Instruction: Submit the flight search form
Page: home
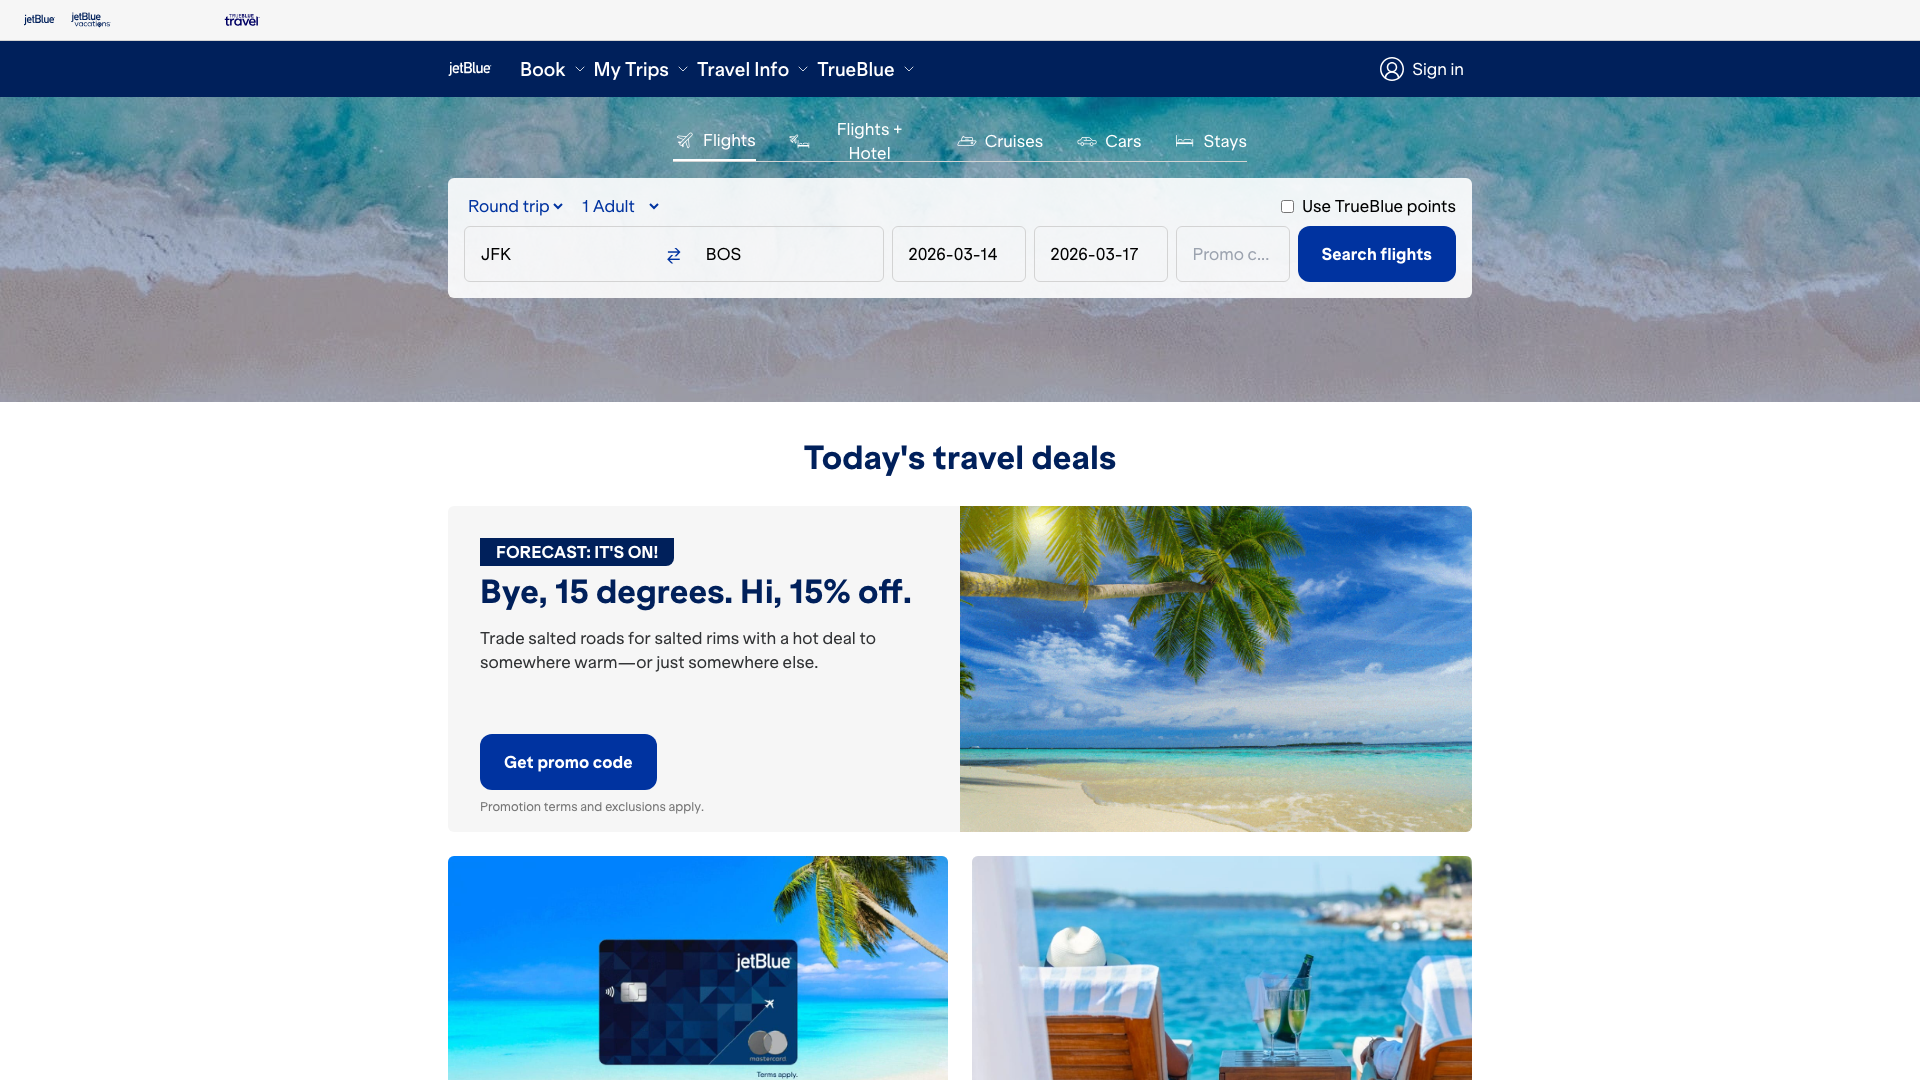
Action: click